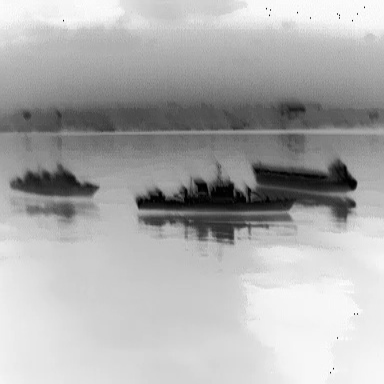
There are three objects shown in the infrared image, including two warships, and a liner.